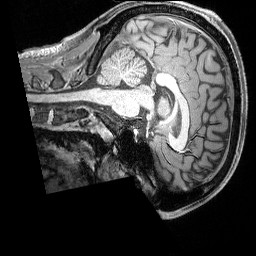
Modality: T1w
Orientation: sagittal
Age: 23
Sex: male
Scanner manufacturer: siemens
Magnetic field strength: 3 T
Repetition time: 2.3 s
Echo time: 0.00324 s